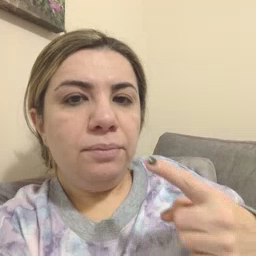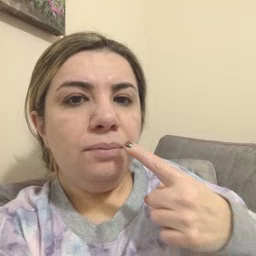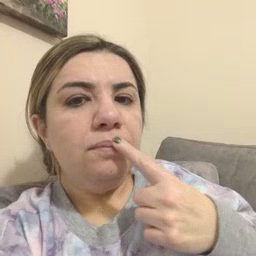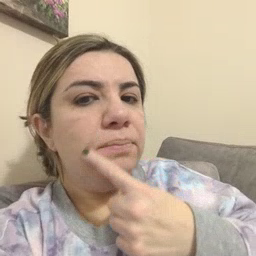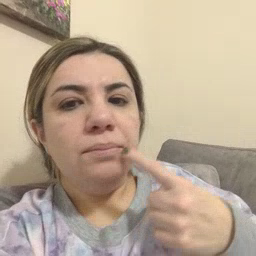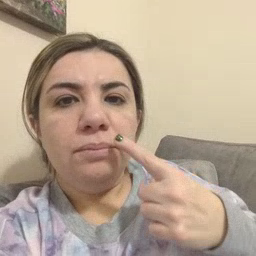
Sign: mouth